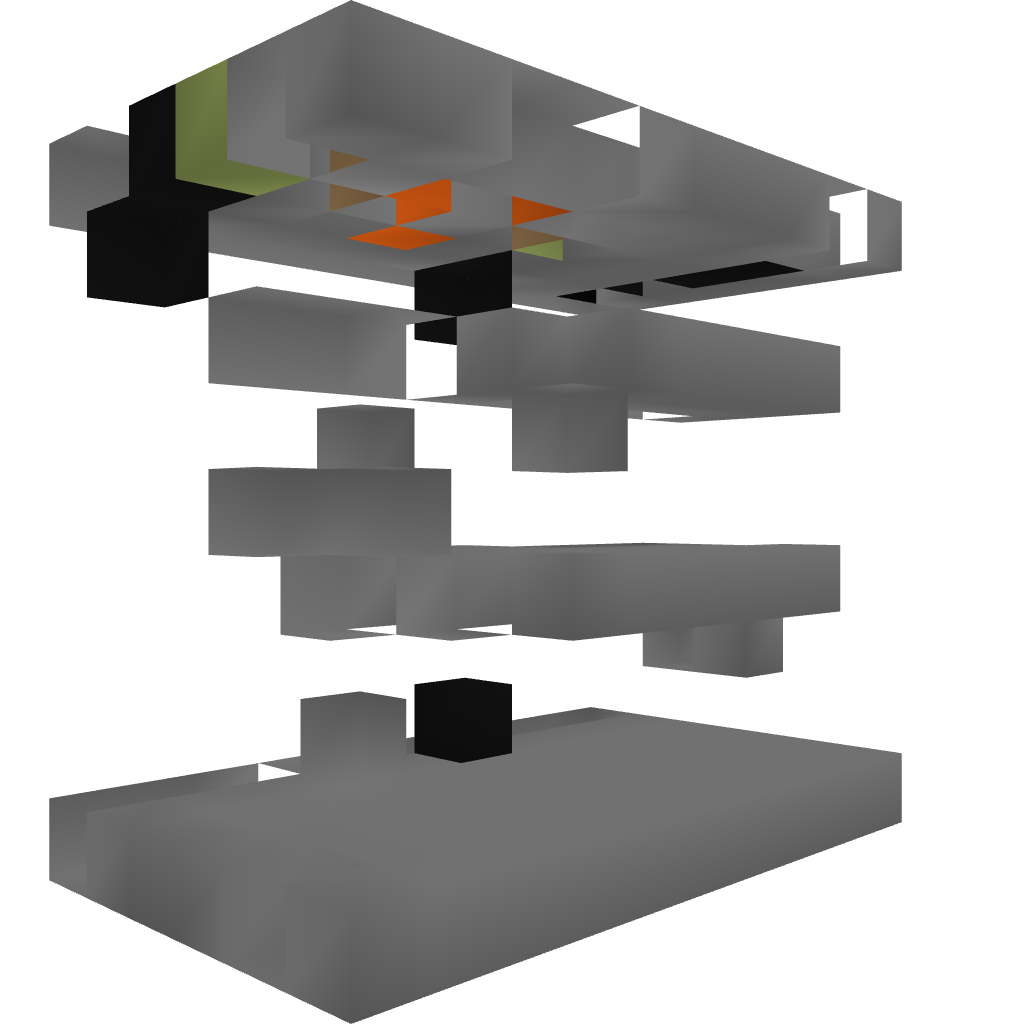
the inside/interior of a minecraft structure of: Tunnel Trap